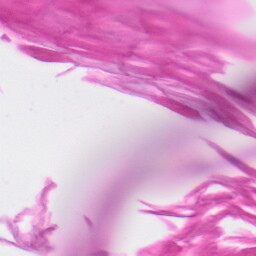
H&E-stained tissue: Skin